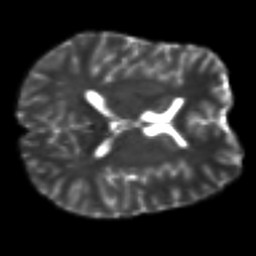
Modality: T2w
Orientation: axial
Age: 23
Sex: male
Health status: ill
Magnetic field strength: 3 T
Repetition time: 9 s
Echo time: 0.093 s